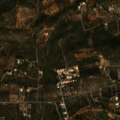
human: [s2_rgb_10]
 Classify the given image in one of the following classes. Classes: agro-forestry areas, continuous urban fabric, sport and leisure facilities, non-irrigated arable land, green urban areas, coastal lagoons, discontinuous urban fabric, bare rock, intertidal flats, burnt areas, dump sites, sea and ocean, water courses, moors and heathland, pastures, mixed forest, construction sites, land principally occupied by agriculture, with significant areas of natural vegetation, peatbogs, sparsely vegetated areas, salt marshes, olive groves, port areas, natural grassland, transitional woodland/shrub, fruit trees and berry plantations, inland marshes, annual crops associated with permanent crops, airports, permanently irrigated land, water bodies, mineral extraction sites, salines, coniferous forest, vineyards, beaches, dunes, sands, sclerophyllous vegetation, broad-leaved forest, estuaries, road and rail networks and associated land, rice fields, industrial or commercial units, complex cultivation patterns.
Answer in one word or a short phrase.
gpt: olive groves, land principally occupied by agriculture, with significant areas of natural vegetation, sclerophyllous vegetation